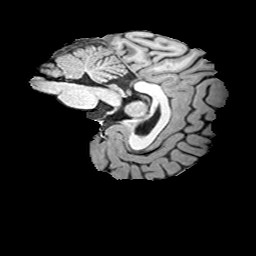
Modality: T1w
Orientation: sagittal
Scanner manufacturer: siemens
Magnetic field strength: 3 T
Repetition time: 2 s
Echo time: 0.0024 s